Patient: sex M, age 64
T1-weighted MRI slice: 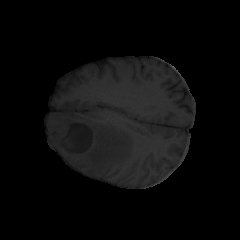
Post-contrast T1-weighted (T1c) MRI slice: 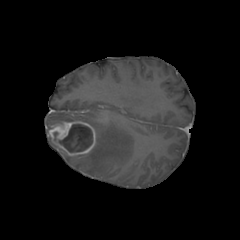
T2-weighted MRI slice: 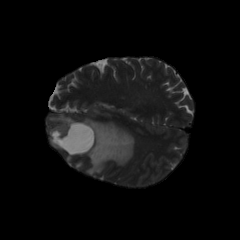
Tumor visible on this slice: yes
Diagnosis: Astrocytoma, IDH-mutant
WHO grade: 3